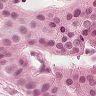
Metastatic tissue present: yes